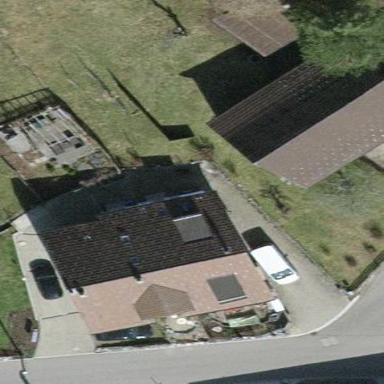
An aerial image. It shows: Terrace building.